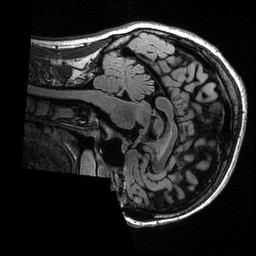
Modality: T2w
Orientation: sagittal
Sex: female
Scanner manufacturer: ge
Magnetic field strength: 3 T
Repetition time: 6 s
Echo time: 0.1266 s